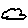
Label: cloud